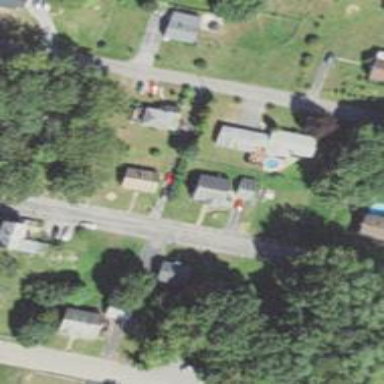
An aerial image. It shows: Residential driveway used as service road.